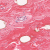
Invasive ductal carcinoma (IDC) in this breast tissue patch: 0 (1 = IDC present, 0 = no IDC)